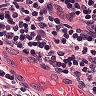
Metastatic tissue present: no